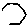
Label: hexagon